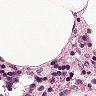
Metastatic tissue present: no